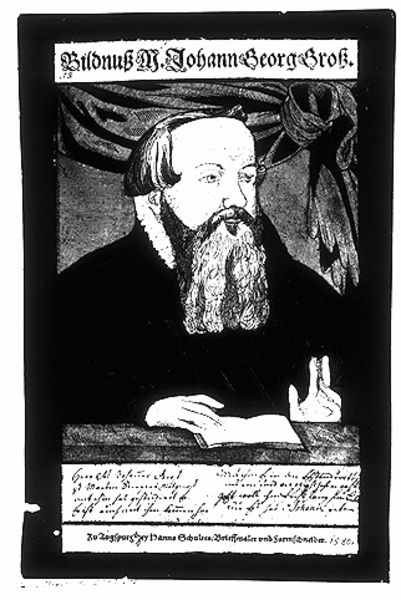
Titel: Bildnis des Johann Georg Groß
Künstler: Hans d.Ä. Schultes
Institution: (Seriendruck)
Schlagwörter: dunkel, hand, mann, weiß, finger, geste, grau, schwarz, tisch, zeichnung, tuch, schleife, alt, bart, kragen, rahmen, vollbart, bildnis, gesten, halskrause, hände, portrait, porträt, vorhang, kutte, mantel, stoff, augenbrauen, renaissance, deutschland, holzschnitt, schrift, grafik, graphik, banner, inschrift, lesen, buch, balustrade, linie, groß, druck, schnitt, schwarzweiss, titel, illustration, text, gestik, pfarrer, stirnglatze, priester, mönch, predigt, gelehrter, kupferstich, johann, georg, reformation, verkünden, holzsschnitt, johann georg gross, um, bildnuss